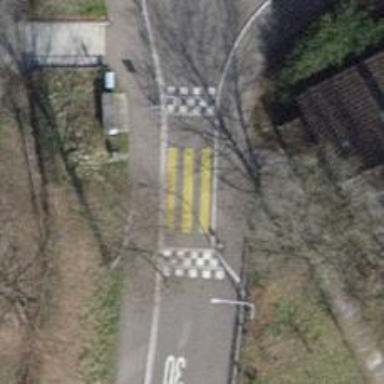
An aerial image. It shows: Uncontrolled zebra crossing on the road.